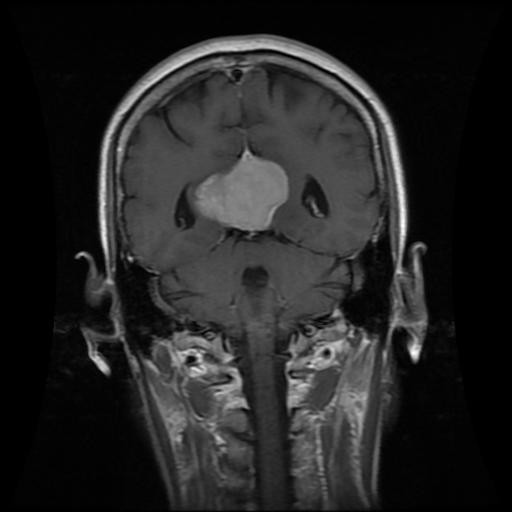
Label: meningioma